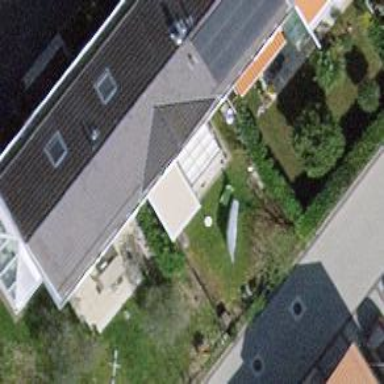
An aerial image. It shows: Garden surrounded by fence.